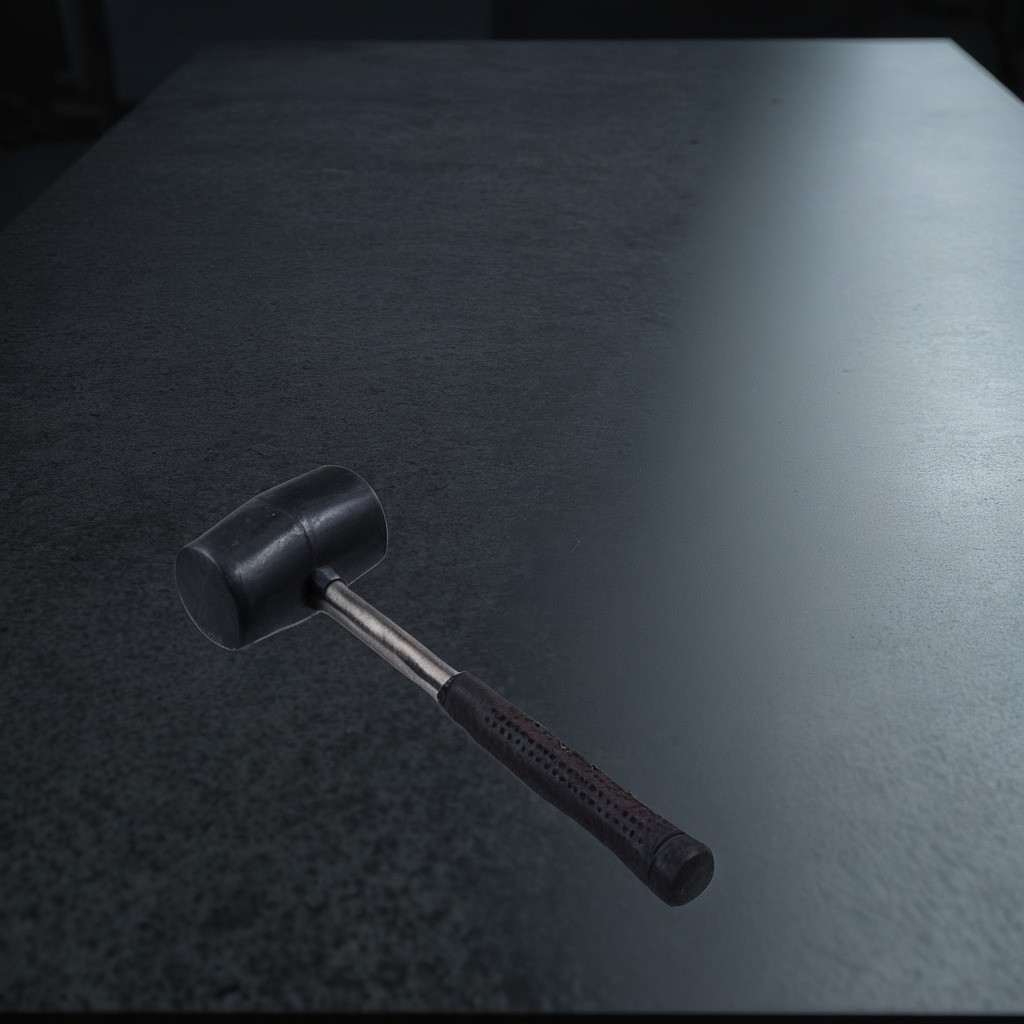
A hammer lying on a clean granite table inside a workshop at night.